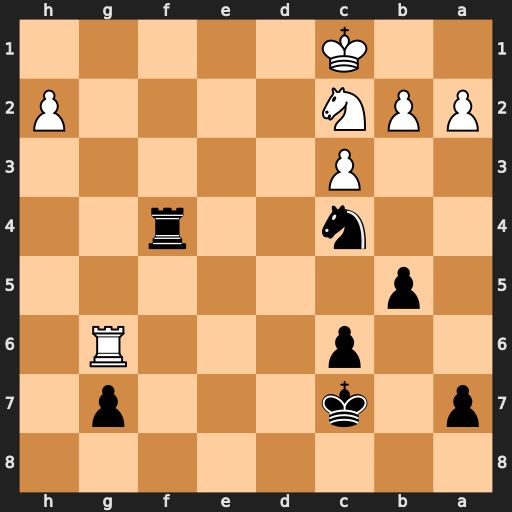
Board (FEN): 8/p1k3p1/2p3R1/1p6/2n2r2/2P5/PPN4P/2K5
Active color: b
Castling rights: -
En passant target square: -
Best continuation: Rf1+ Ne1 Rxe1+